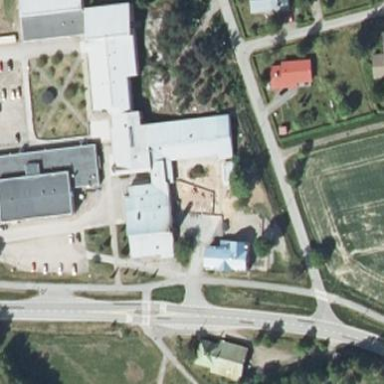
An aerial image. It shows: Kindergarten.